Aerial crown-view tile of a tropical tree (Barro Colorado Island, Panama), acquired 20241014:
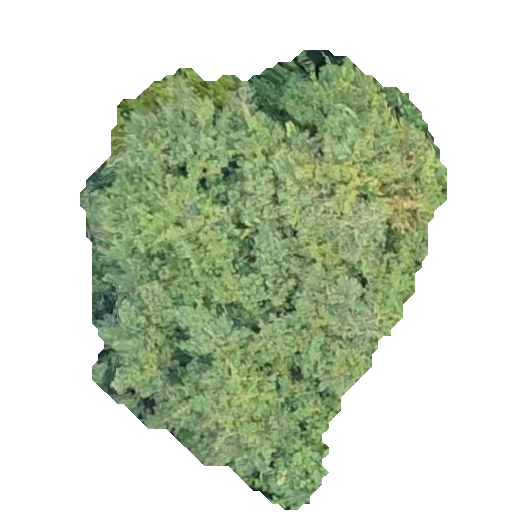
Species: Chrysophyllum cainito
GBIF accepted scientific name: Chrysophyllum cainito
Crown area: 177.516 m²